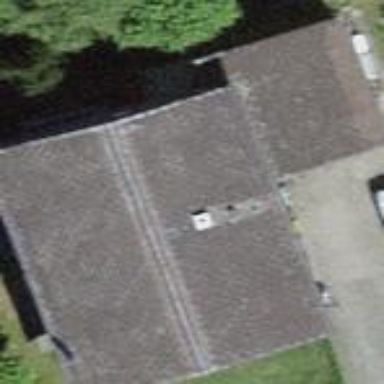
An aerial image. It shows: Simple house.